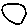
Label: circle